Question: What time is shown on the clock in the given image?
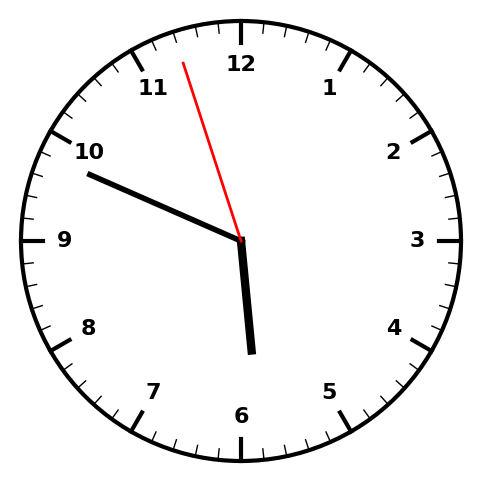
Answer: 05:48:57